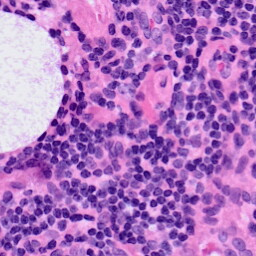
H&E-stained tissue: LymphNode